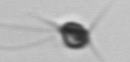
Label: Acanthoica_quattrospina